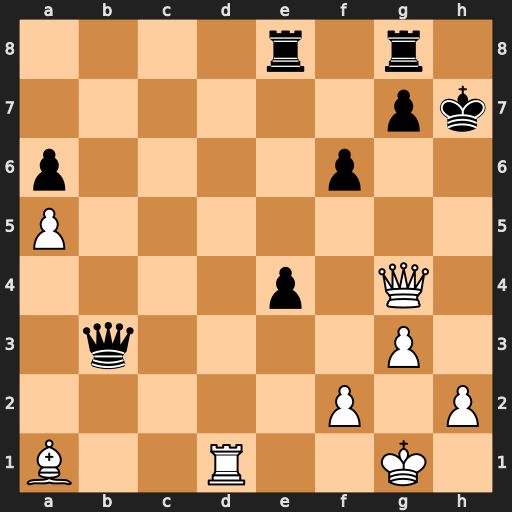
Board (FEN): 4r1r1/6pk/p4p2/P7/4p1Q1/1q4P1/5P1P/B2R2K1
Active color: w
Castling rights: -
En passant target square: -
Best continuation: Qh5#